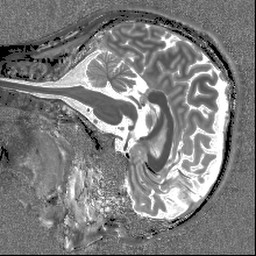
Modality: MP2RAGE
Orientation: sagittal
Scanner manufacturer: siemens
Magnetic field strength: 6.98 T
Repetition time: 4.73 s
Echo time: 0.00191 s